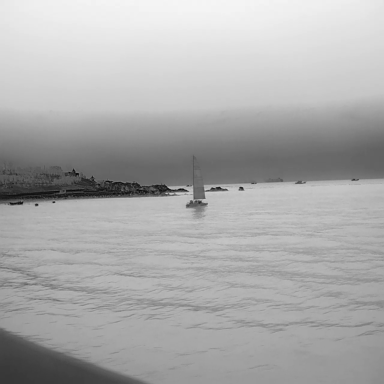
There are five bulk_carriers in the infrared image.